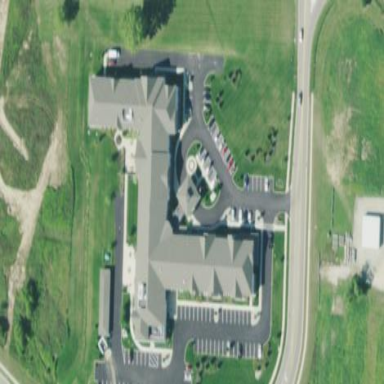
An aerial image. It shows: Nursing home building.